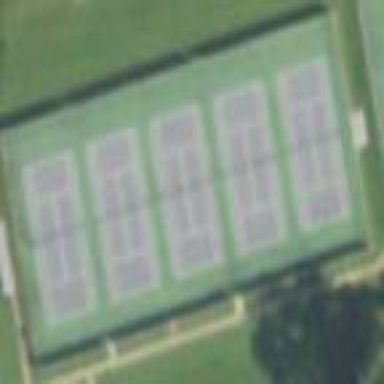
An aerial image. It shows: Tennis court on the leisure land pitch.